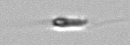
Label: flagellate_morphotype3